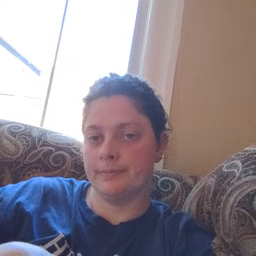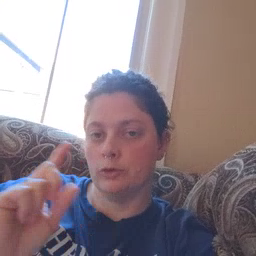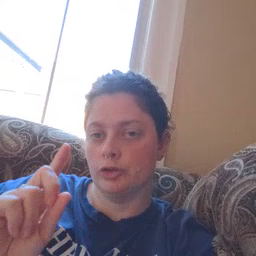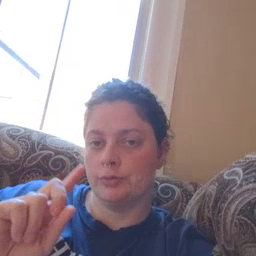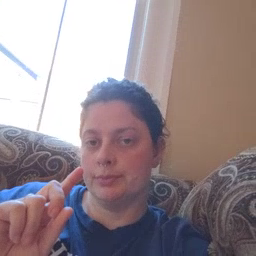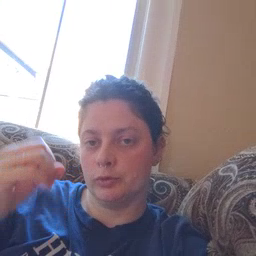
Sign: where